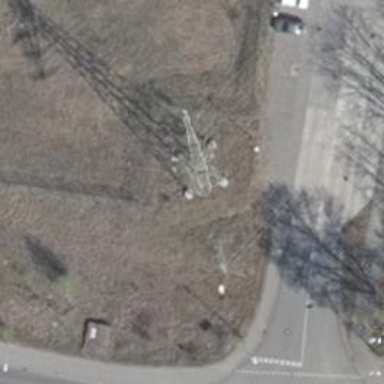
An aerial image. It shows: Power line in the image.